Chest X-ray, PA view. Patient: 48 years old, sex F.
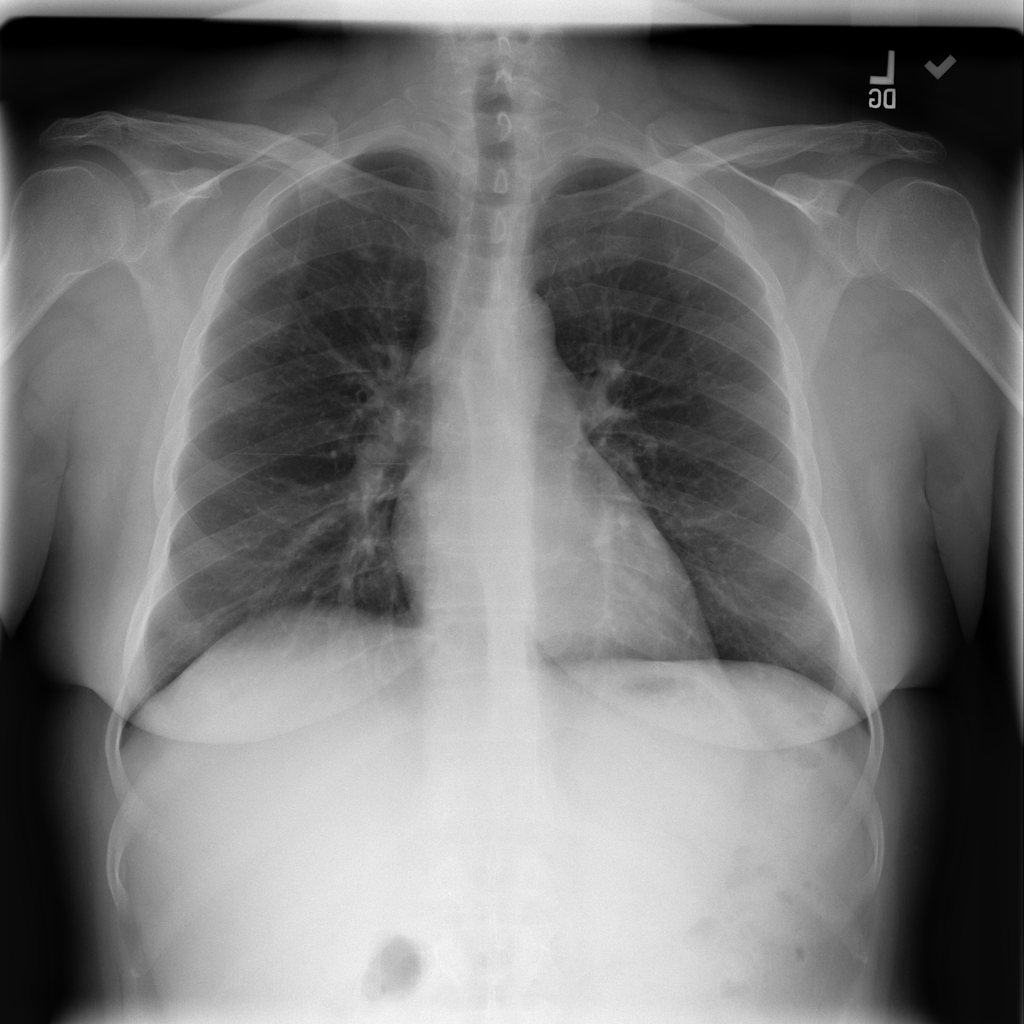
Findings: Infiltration